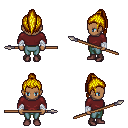
a pixel art fantasy rpg character, female body template, human, dark skin, maroon long-sleeve shirt, teal pants, blonde long topknot hairstyle, white cloth bandages, maroon shoes, spear, four views (front, back, left, right), 2x2 character sprite sheet, small pixel art, hard edges, no anti-aliasing